Question: <URL> instead of center like it's supposed to be.
I didn't edit the footer's CSS. I was editing the sidebar and the index when this happened, but it's so far down the page that I didn't notice 'til later, so I have no idea what the problem is.
Any suggestions welcome! Thank you :)
Tara
UPDATE: I've checked all the DIVs are correctly closing. Some were missing in the side bar, and that's <URL> that appears to be the #footer!!. I can't understand why it's there.

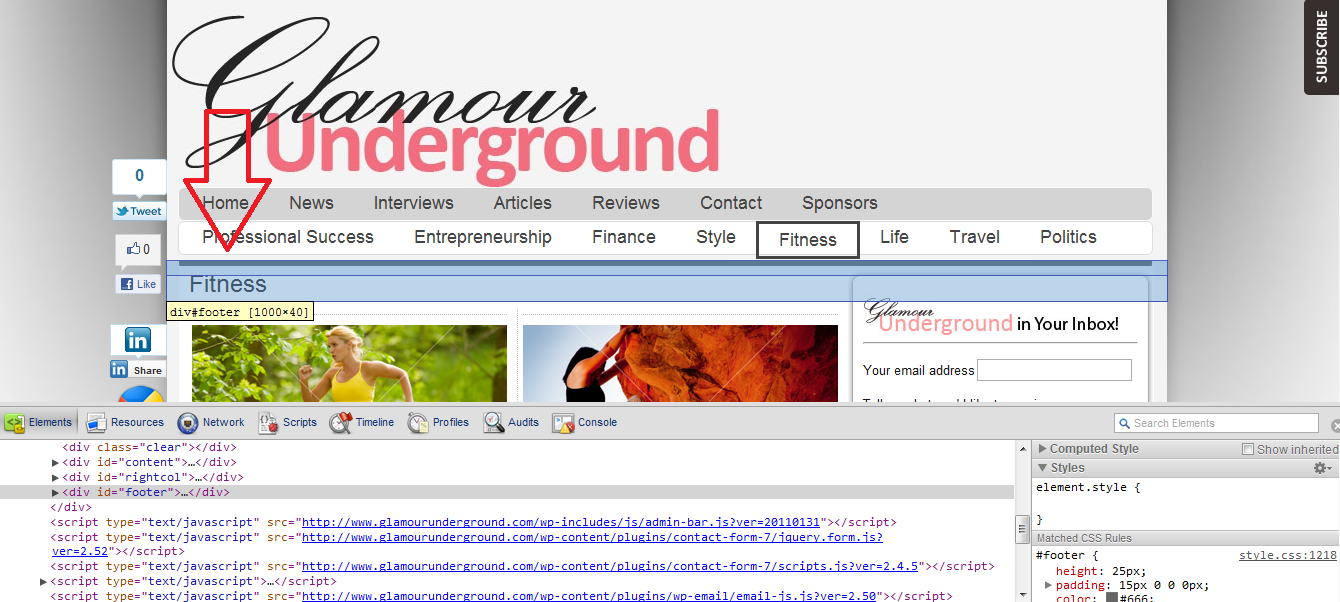
Answer: you wrapper '#casing' contains floated elements, which are not cleared for following elements.
'''
#casing { overflow: hidden; }
'''
This should fix it for modern browsers. I recommend <URL> for better understanding and other clearing solutions.